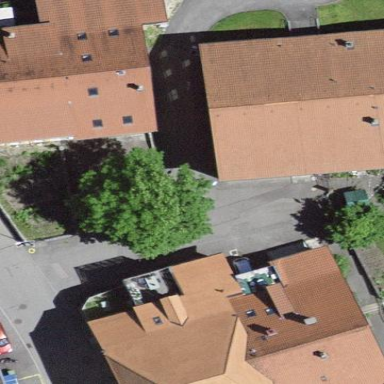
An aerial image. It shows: Residential building.